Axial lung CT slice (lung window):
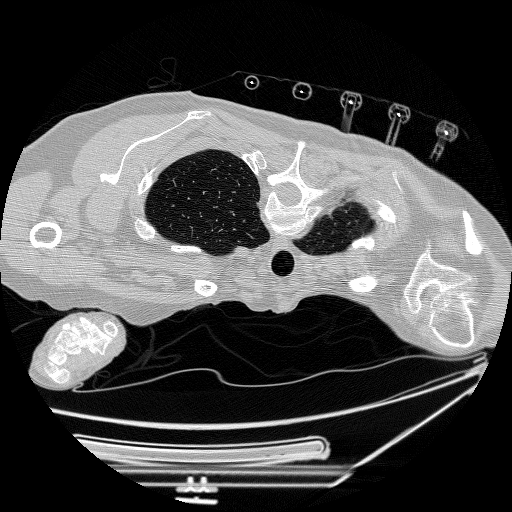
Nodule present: no